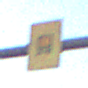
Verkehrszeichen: KennzeichnungspflichtigeFahrzeugeGefaehrlicheGueterOhnePfeilsymbol
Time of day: SunriseSunset
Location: Outdoor (Nature)
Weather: Clear
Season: NotSpecified
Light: Natural